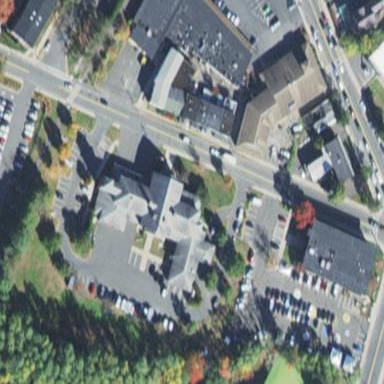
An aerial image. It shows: Civic building.